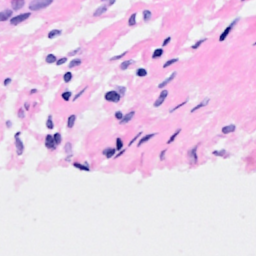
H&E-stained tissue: Breast